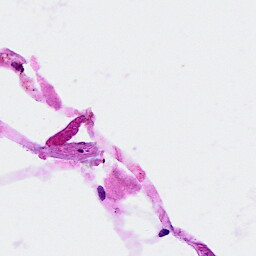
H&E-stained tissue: Breast